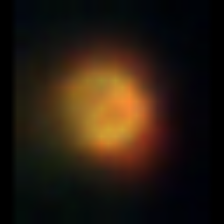
Taxon: NanoPlankton
Group: Other